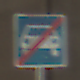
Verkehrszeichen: EndeKraftfahrstrasse
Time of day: Midday
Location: Roofed (Tunnel)
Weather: NotSpecified
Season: NotSpecified
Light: Natural